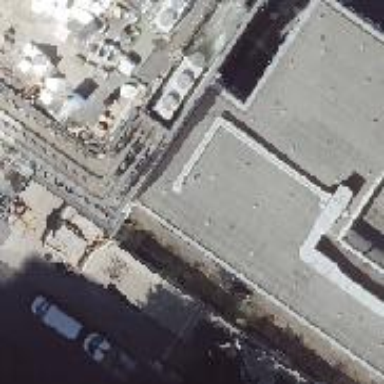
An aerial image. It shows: Multi-storey parking facility.